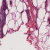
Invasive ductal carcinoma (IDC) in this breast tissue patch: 0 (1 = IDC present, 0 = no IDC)